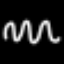
Label: squiggle